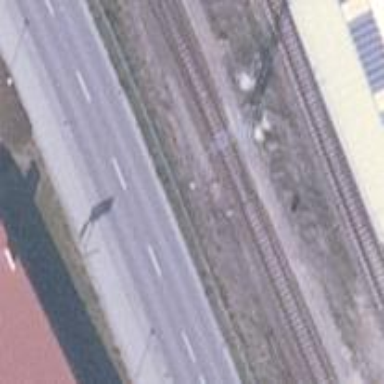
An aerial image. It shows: Railway switch with the turnout on the left side.